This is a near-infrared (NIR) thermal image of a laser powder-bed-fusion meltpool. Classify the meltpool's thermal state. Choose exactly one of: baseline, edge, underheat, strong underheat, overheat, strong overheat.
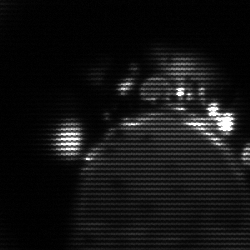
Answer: baseline